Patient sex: M
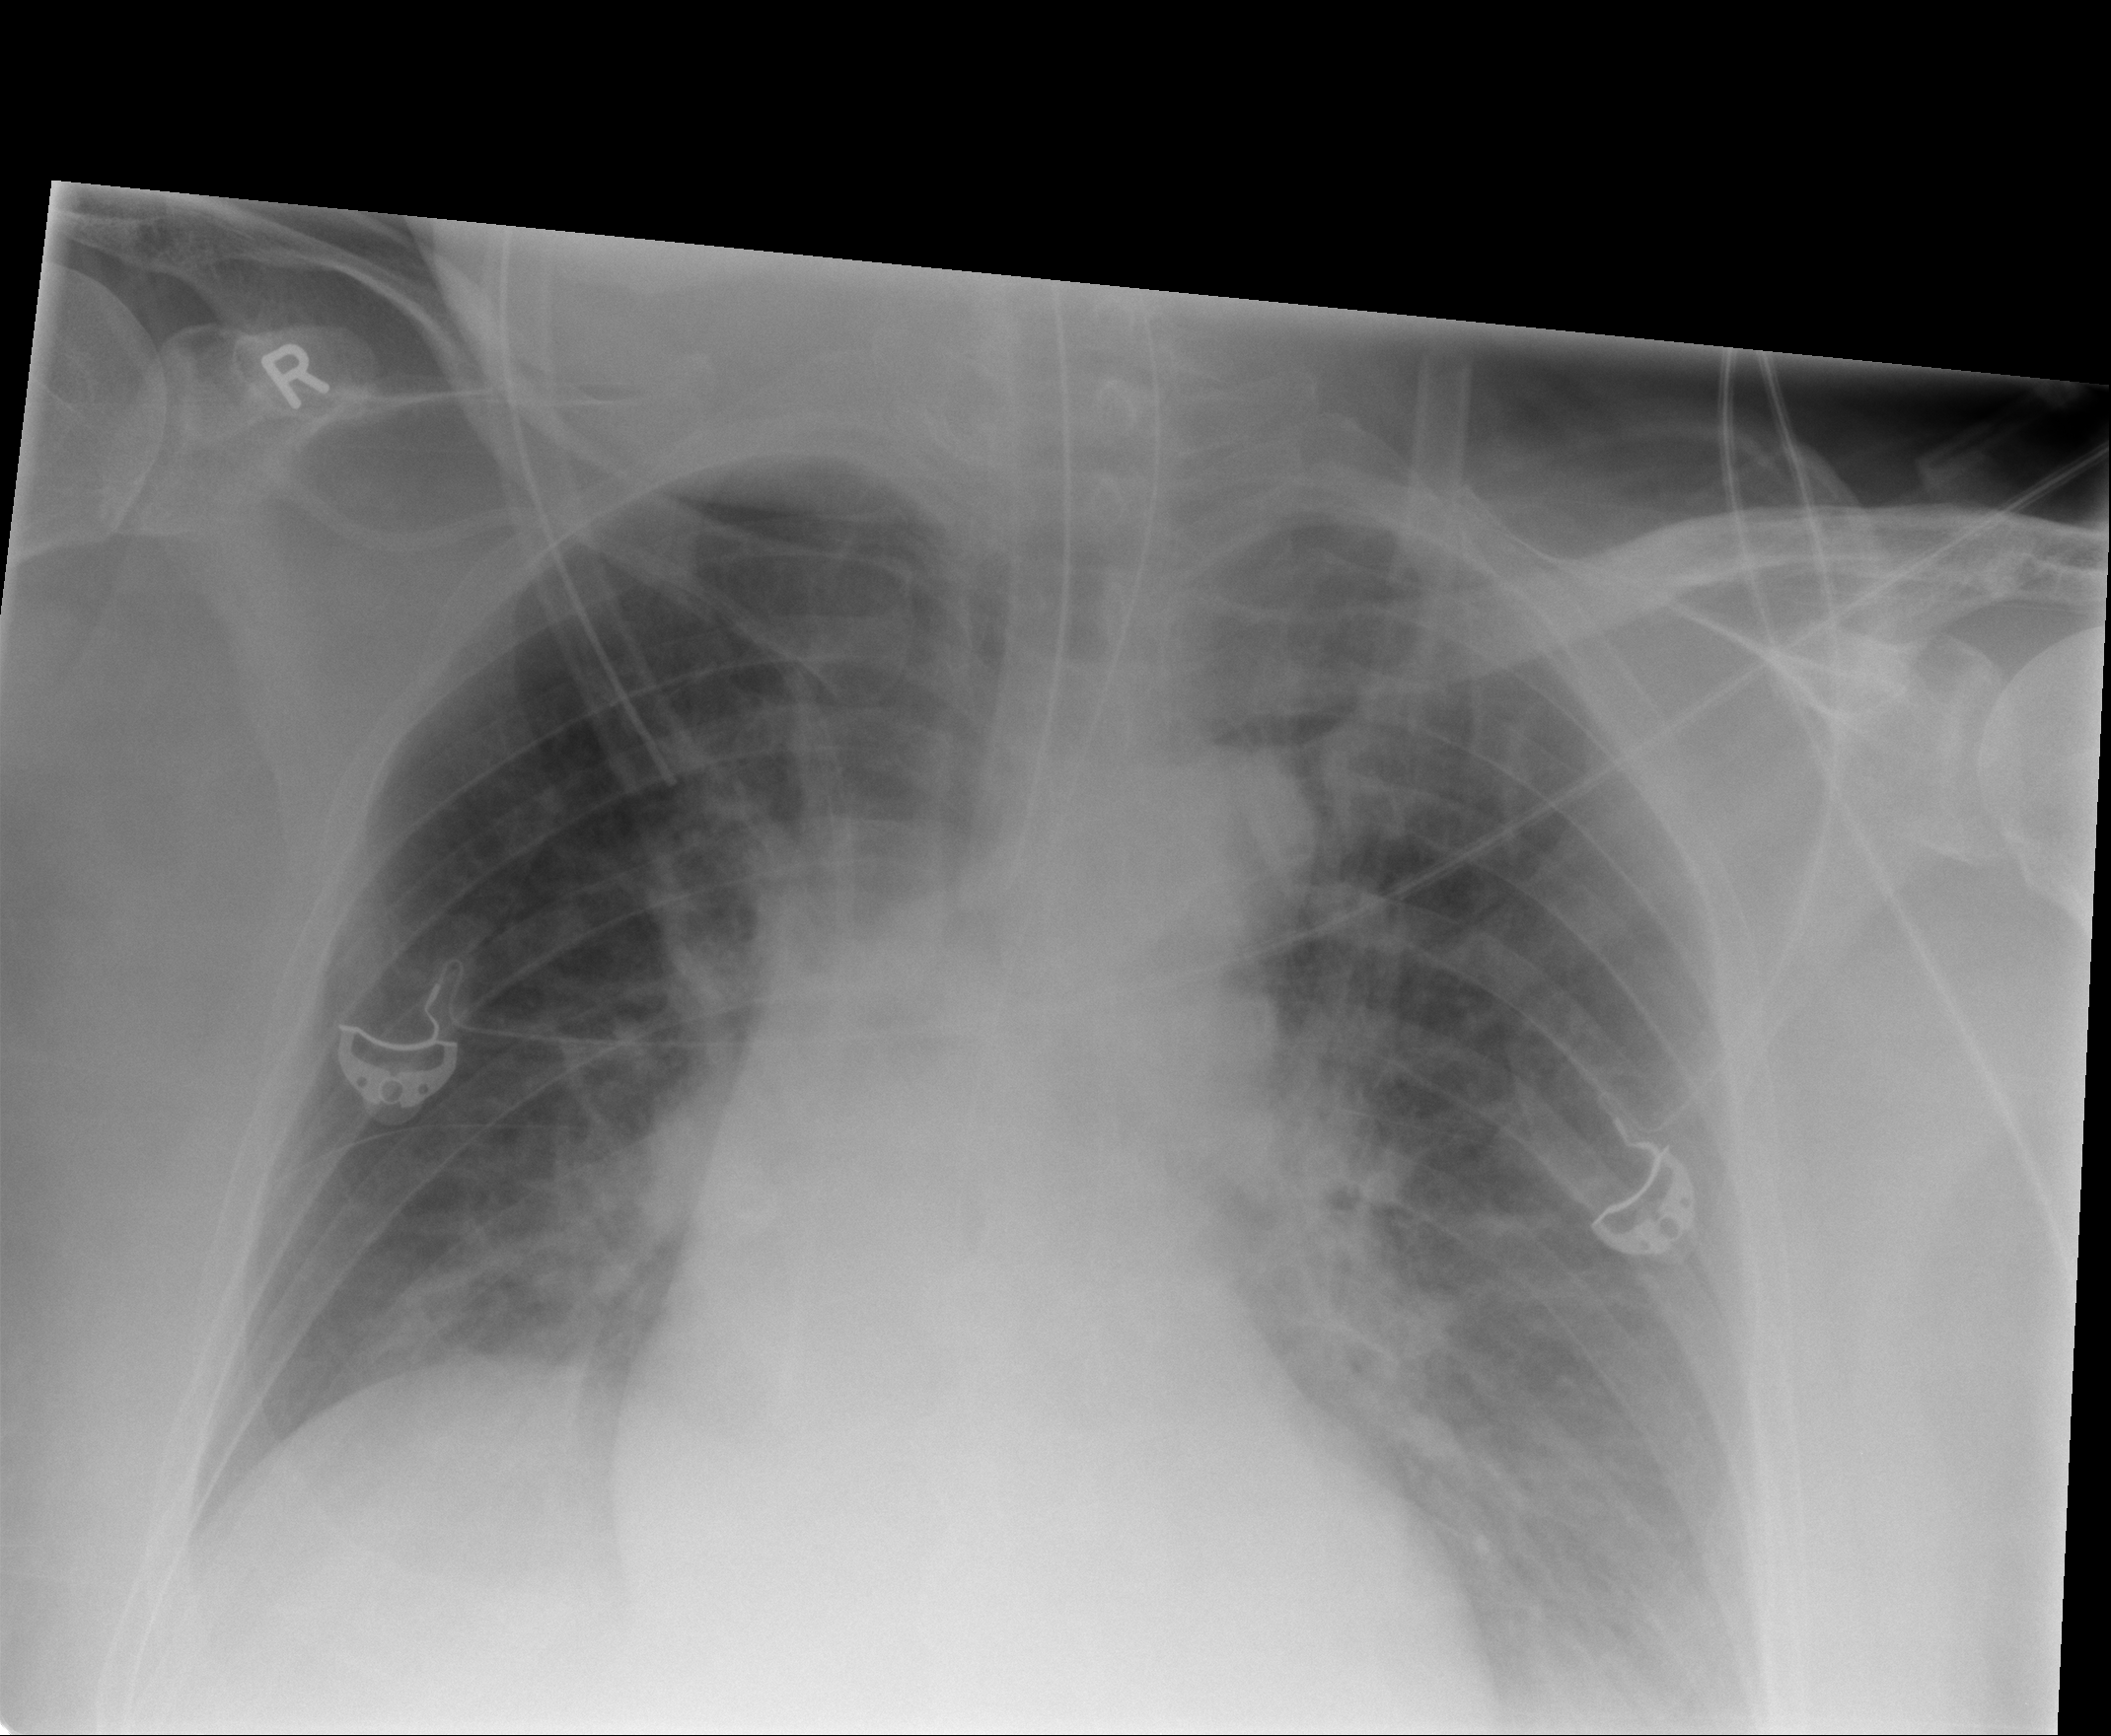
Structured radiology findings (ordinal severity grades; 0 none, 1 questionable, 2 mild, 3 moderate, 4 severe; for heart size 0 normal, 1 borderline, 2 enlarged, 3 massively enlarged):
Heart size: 2
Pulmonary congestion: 2
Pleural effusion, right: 0
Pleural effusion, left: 2
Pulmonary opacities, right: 0
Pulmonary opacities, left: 0
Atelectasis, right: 1
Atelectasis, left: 2